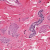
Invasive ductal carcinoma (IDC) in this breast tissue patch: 0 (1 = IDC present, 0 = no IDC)